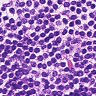
Metastatic tissue present: no